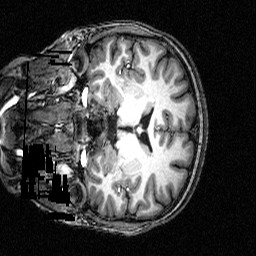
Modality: T1w
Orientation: coronal
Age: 21
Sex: female
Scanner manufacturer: siemens
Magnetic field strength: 3 T
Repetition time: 2.5 s
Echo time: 0.00393 s